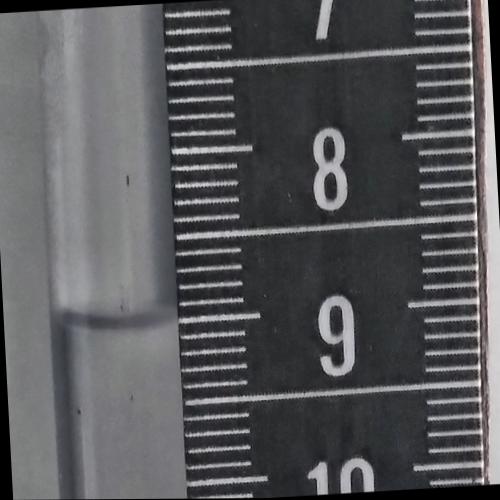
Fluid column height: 9.0 cm